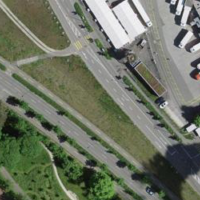
EUNIS habitat code: 57
Species observed at this site:
Anthyllis vulneraria